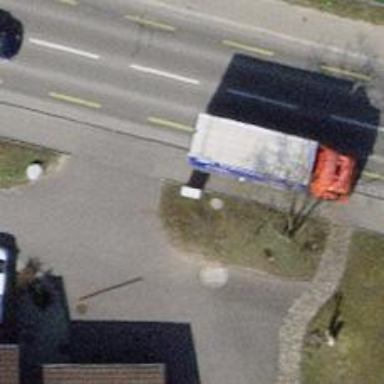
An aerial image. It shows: Street cabinet of man-made origin.